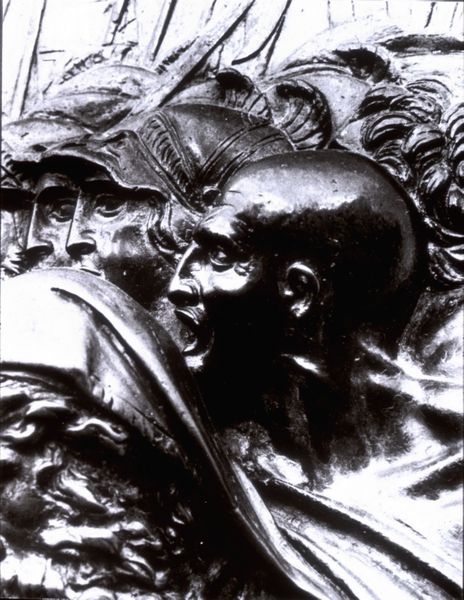
Titel: Perseus befreit Andromeda
Künstler: Benvenuto Cellini
Institution: Florenz, Bargello
Schlagwörter: kampf, kopf, mann, mund, männer, nase, ohr, profil, schwarz, tuch, augen, auge, locken, relief, kahl, gewalt, glatze, metall, bronze, waffen, helm, römer, helme, griechen, schreien, speere, schrei, auf, etrusker, grauen, brüllen, mannkopf, soldatne, bronzegus, mund auf